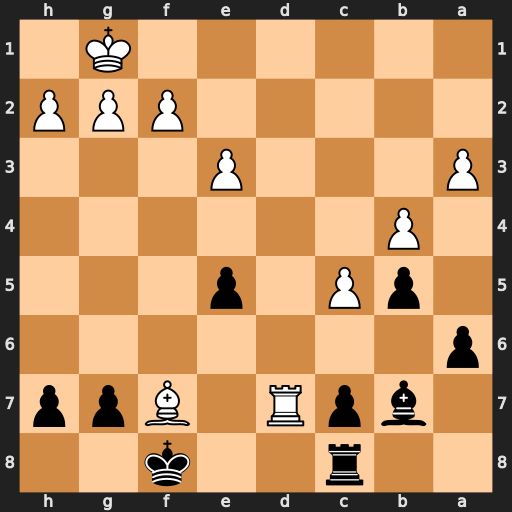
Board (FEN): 2r2k2/1bpR1Bpp/p7/1pP1p3/1P6/P3P3/5PPP/6K1
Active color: b
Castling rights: -
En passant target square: -
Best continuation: Bc6 Rd1 Kxf7